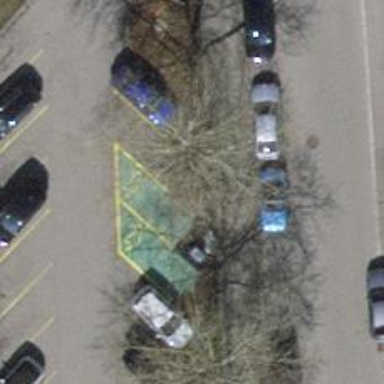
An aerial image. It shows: Charging station.